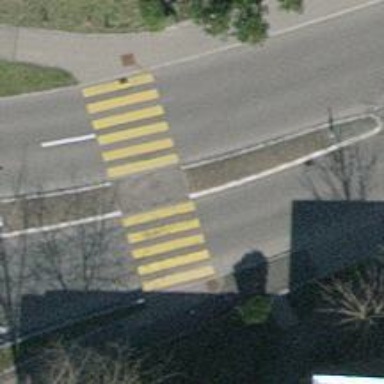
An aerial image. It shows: Uncontrolled crossing with zebra marking and crossing island.